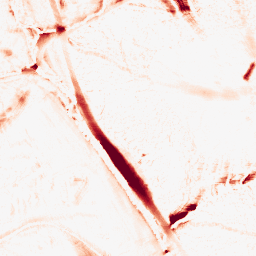
Category: morphological
Decomposition family: morphological_ellipse
Decomposition parameters: operation: opening
width: 20
height: 30
Upsampling method: bicubic_16x
Upsampling parameters: scale: 16
Upsampling scale: 16